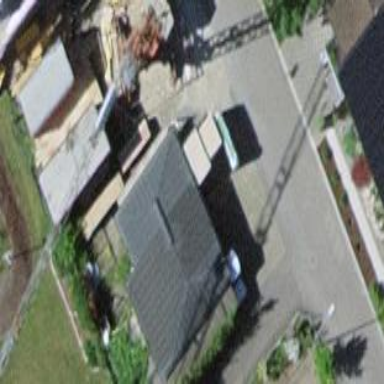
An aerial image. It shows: Garage.